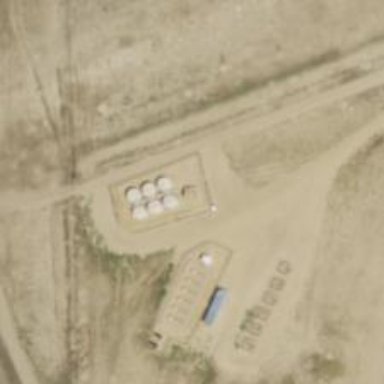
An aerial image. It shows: Storage tank that is man-made.